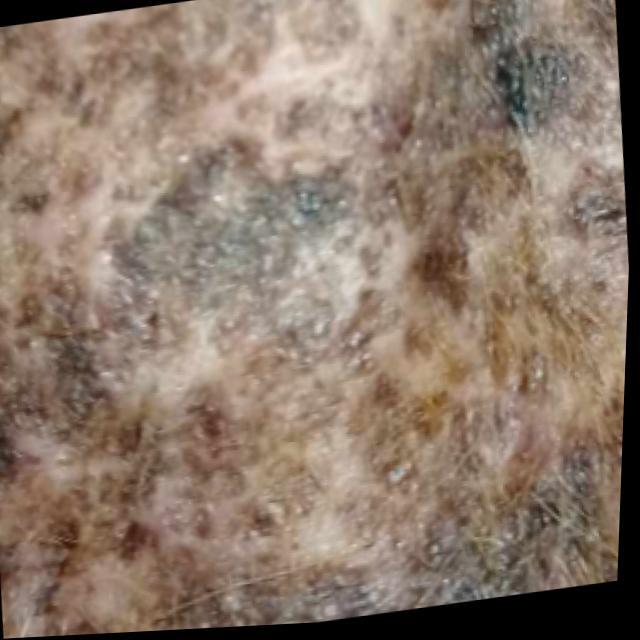
Canine demodicosis (Demodex mange) — caused by Demodex canis mites. Presents with alopecia, follicular papules, pustules, and comedones. Often localized on face and forelimbs.